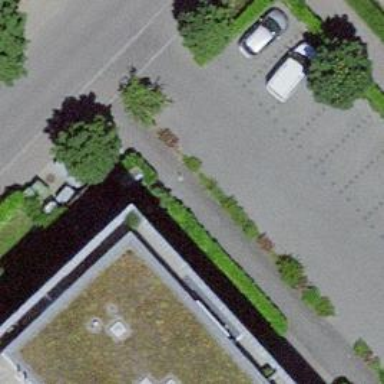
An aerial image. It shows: Bollard.